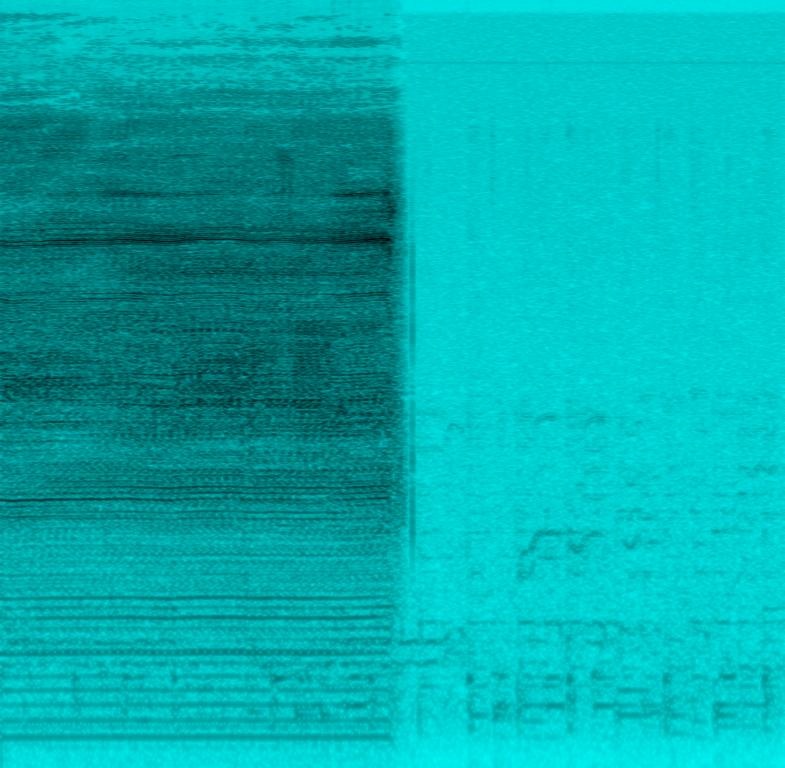
The low quality recording features a buzzy vibrating sound while a rock song on a radio, or some other device that can reproduce music, in the background is playing. The recording is very noisy and it sounds like it was recorded with a phone.